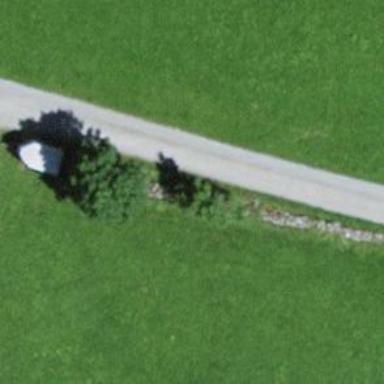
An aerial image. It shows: Dry stone wall barrier.